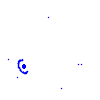
Particle: pion